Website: apple-inc
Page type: review-order
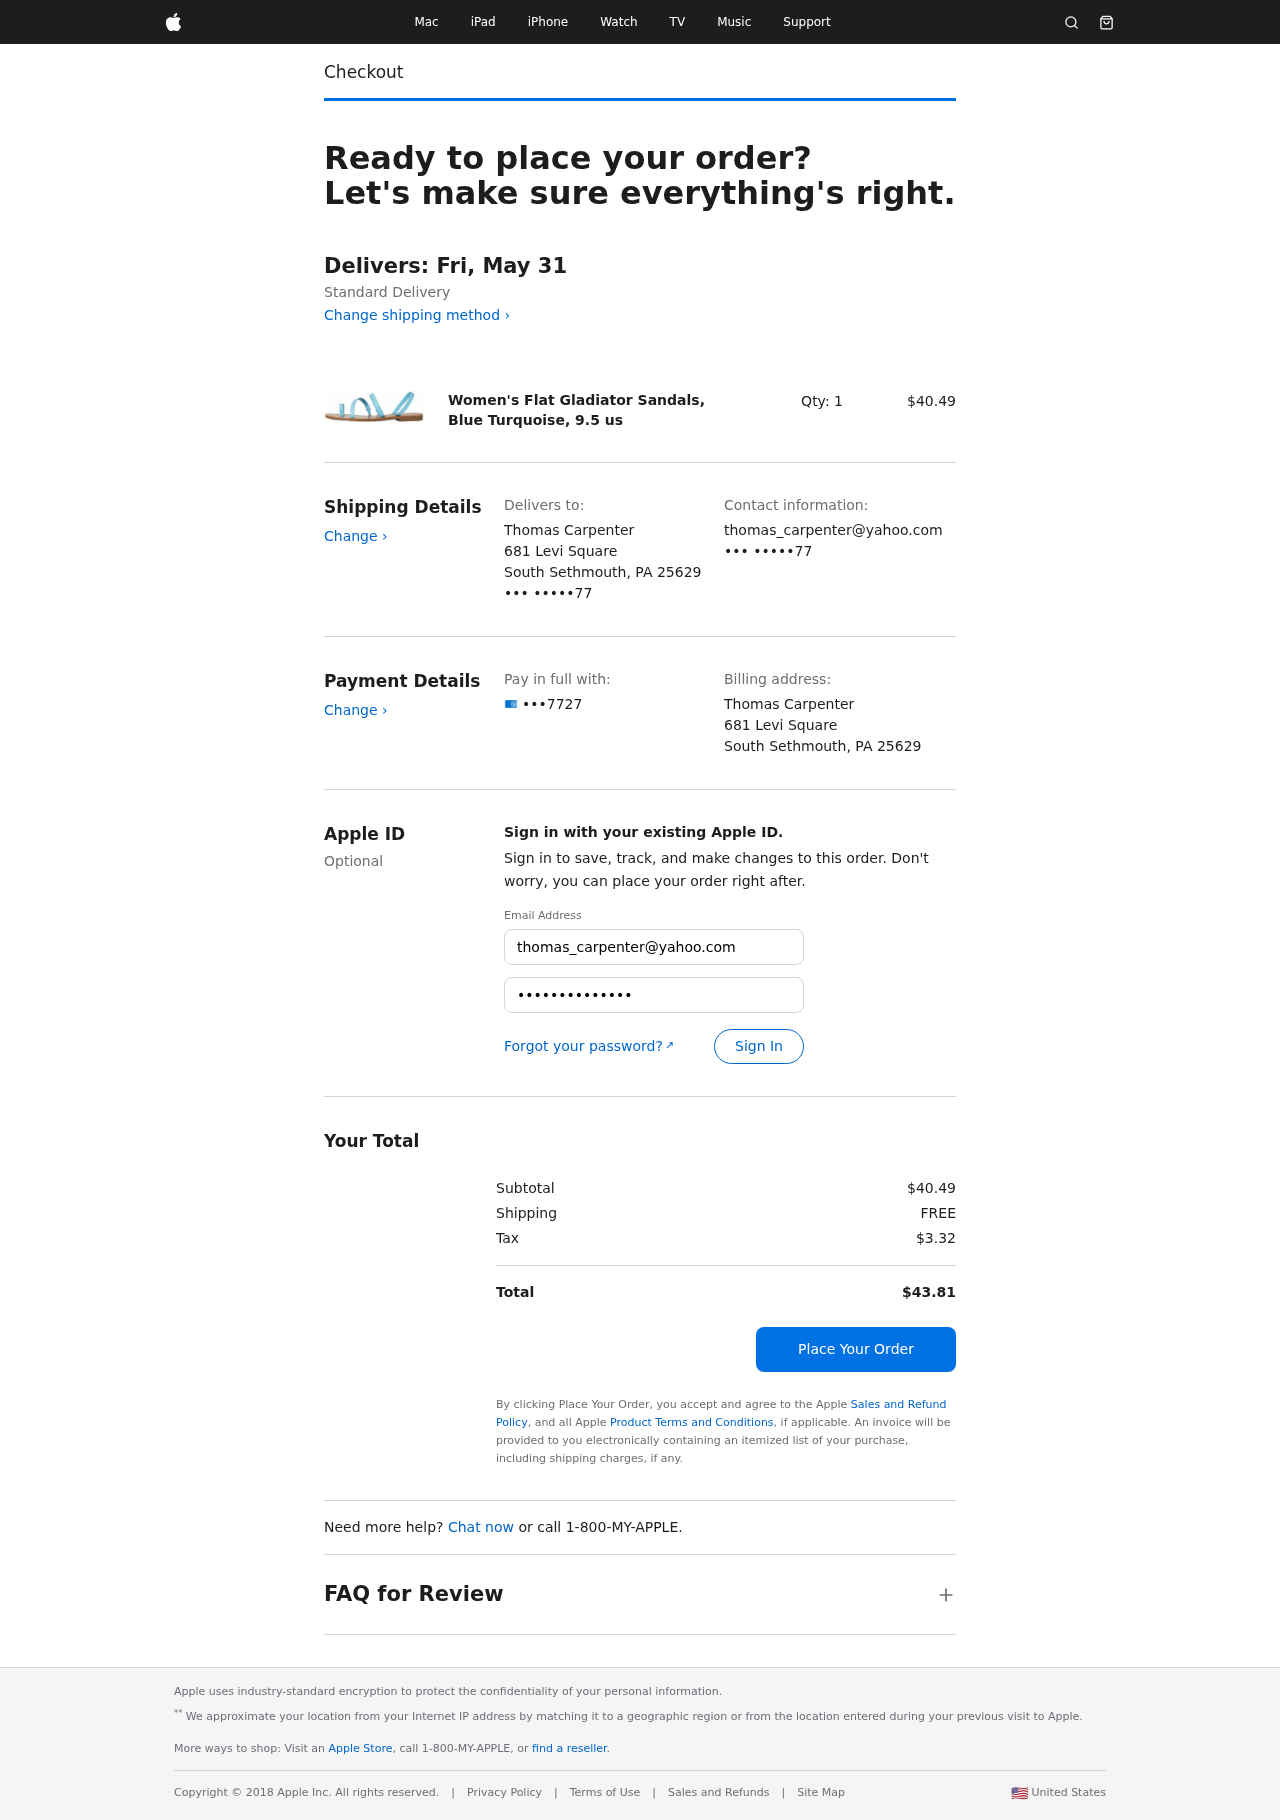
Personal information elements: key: PII_CARD_LAST4
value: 7727
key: PII_CITY_STATE_ZIP
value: South Sethmouth, PA 25629
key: PII_EMAIL3
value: thomas_carpenter@yahoo.com
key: PII_FULLNAME
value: Thomas Carpenter
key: PII_PHONE_SUFFIX
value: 77
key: PII_STREET
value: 681 Levi Square
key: PII_EMAIL2
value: thomas_carpenter@yahoo.com
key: PII_PHONE_SUFFIX2
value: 77
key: PII_FULLNAME2
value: Thomas Carpenter
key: PII_STREET2
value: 681 Levi Square
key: PII_CITY_STATE_ZIP2
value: South Sethmouth, PA 25629
Product elements: key: PRODUCT1_NAME
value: Women's Flat Gladiator Sandals, Blue Turquoise, 9.5 us
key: PRODUCT1_PRICE
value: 40.49
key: PRODUCT1_QUANTITY
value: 1
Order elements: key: ORDER_DELIVERY_DATE
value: Delivers: Fri, May 31
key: ORDER_SUBTOTAL
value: $40.49
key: ORDER_SHIPPING_COST
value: FREE
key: ORDER_TAX
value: $3.32
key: ORDER_TOTAL
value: $43.81